Field crop: tomato
Growth stage: 1
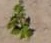
Species: portulaca